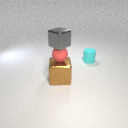
small red rubber sphere above large brown metal cube